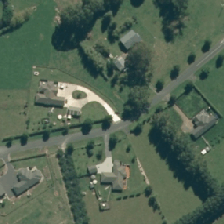
Land cover: urban_build_up